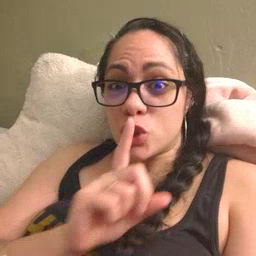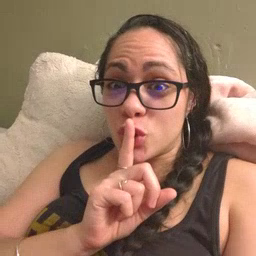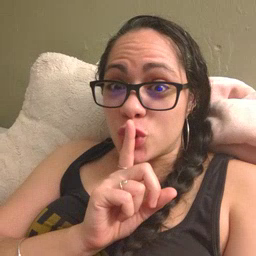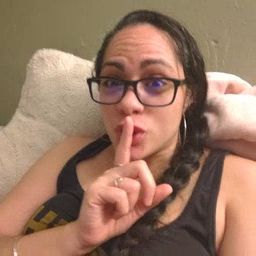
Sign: shhh